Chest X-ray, PA view. Patient: 31 years old, sex F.
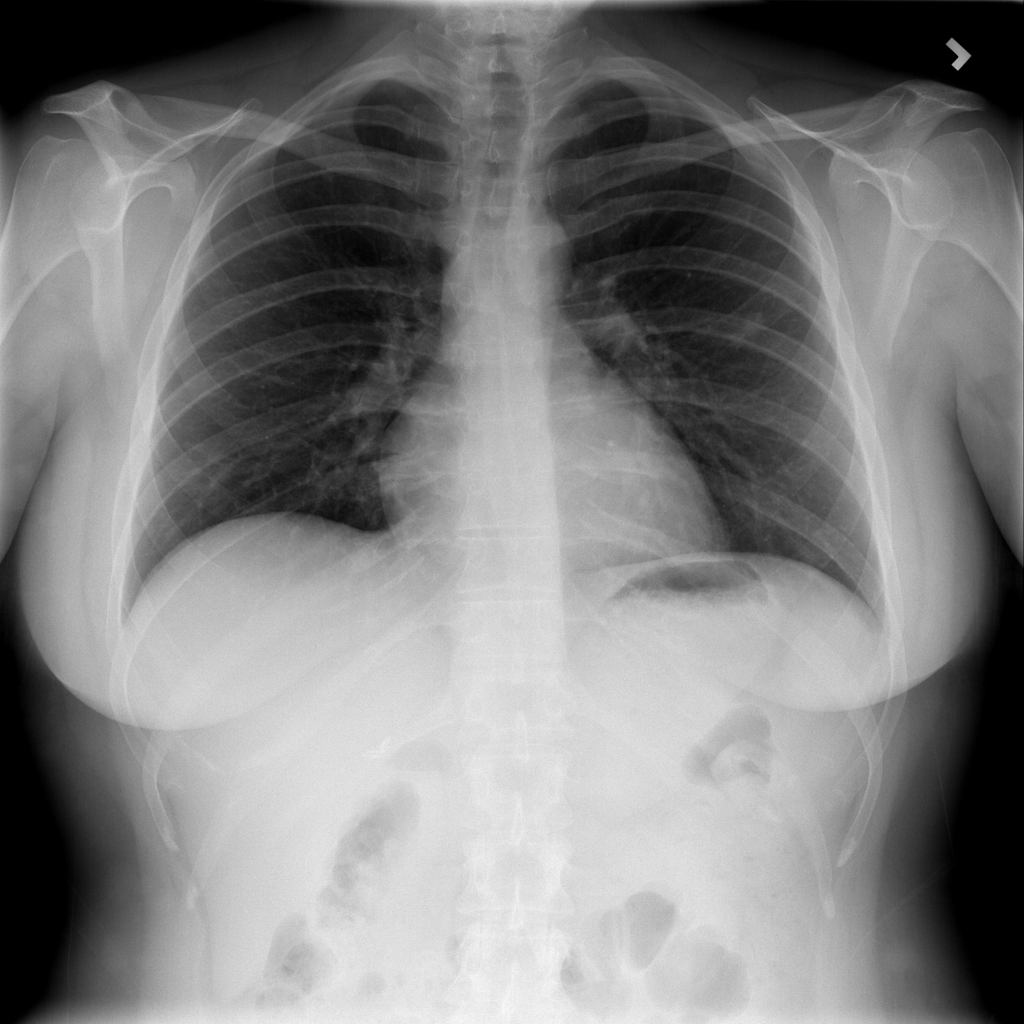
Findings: Nodule